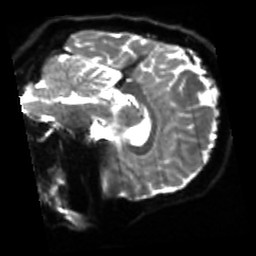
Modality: sbref
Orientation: sagittal
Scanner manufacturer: siemens
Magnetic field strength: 3 T
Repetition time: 4 s
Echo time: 0.0594 s